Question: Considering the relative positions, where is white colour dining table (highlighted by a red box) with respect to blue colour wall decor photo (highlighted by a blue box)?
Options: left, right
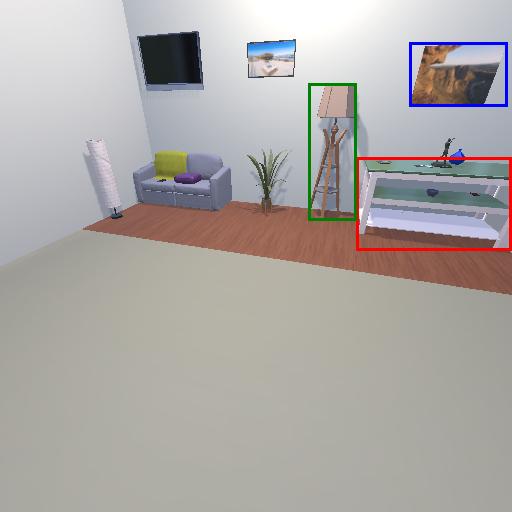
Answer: left